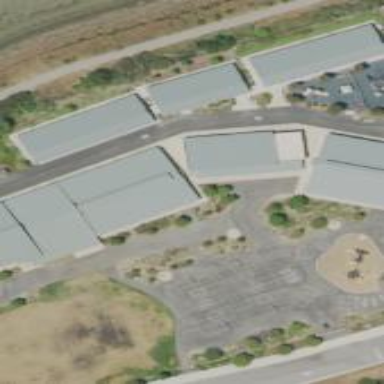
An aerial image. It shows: School building.